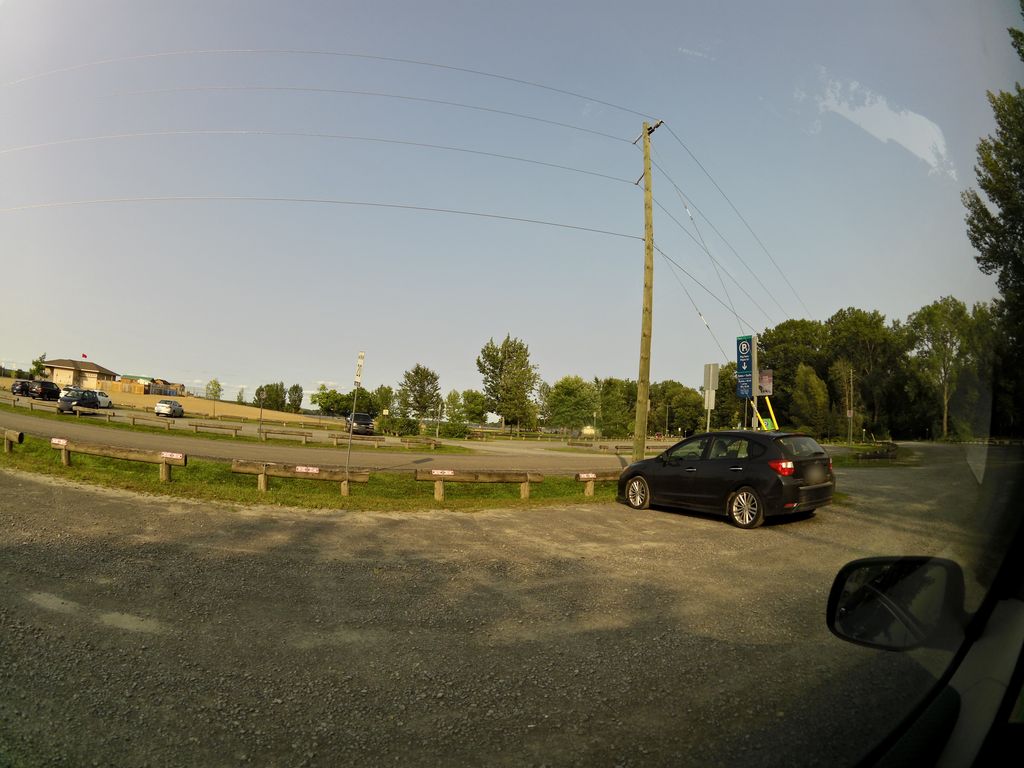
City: ottawa-gatineau